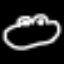
Label: frog